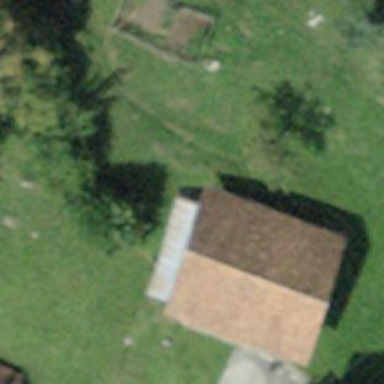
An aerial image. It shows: Barn.